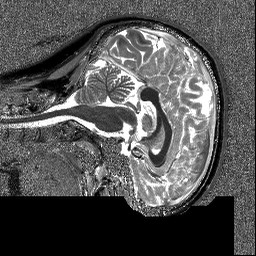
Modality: T1map
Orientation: sagittal
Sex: female